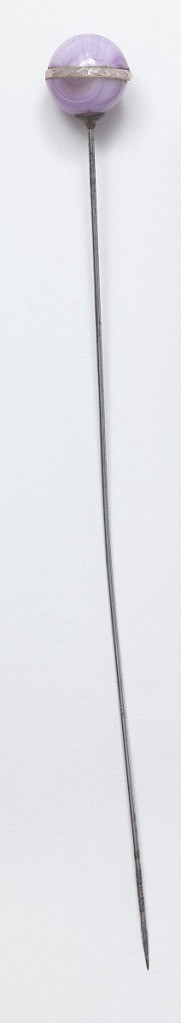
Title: Hat pin
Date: late 19th century
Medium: Glass, silver
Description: The head of pin is an amethyst ball, or marble with plain glass, cut in facets, set in.